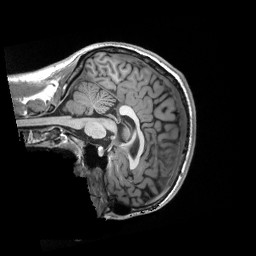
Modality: T1w
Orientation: sagittal
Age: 24